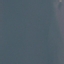
Land use / land cover: SeaLake